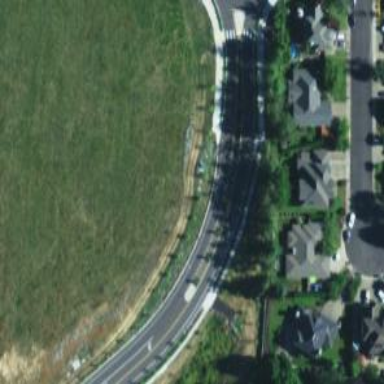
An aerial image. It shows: Secondary road with asphalt surface.